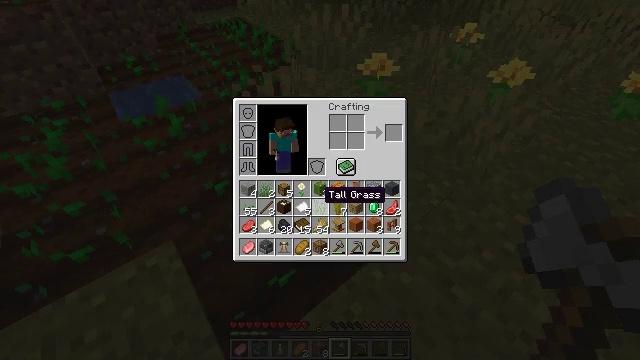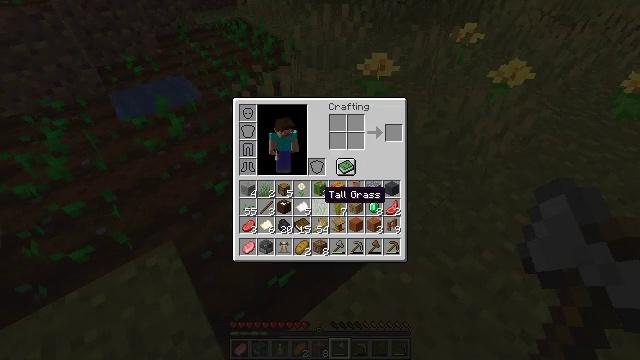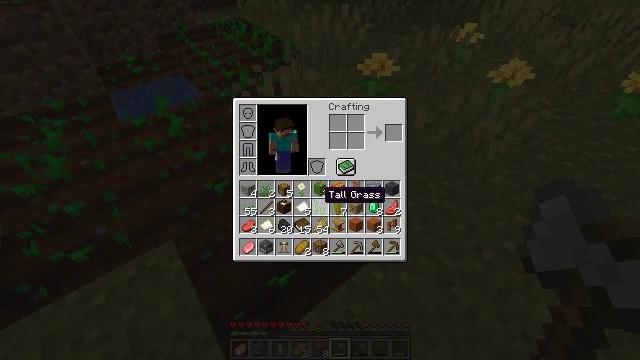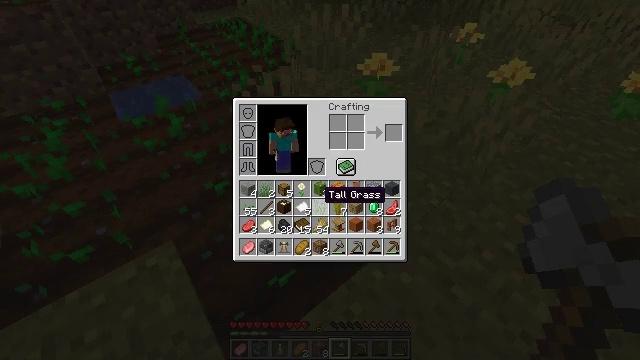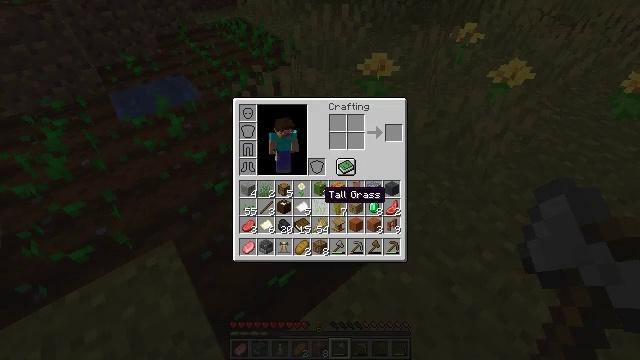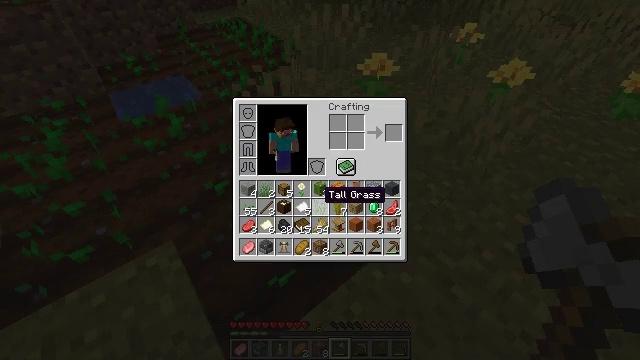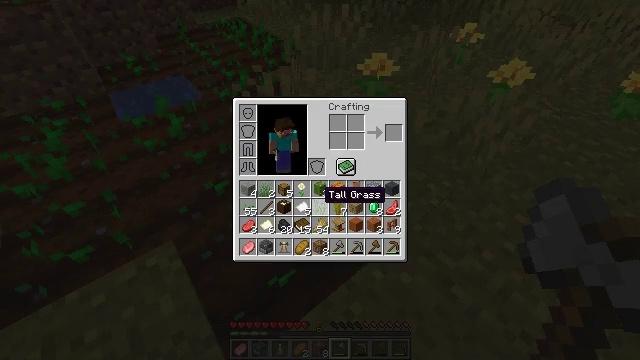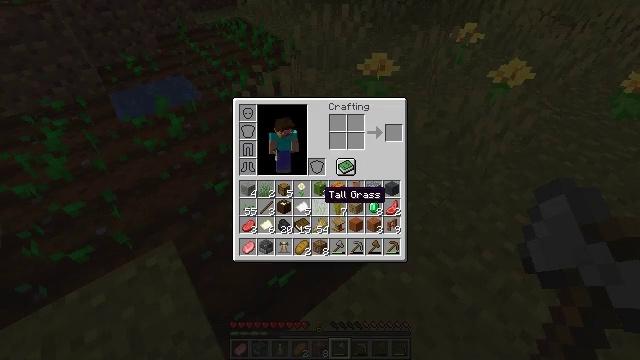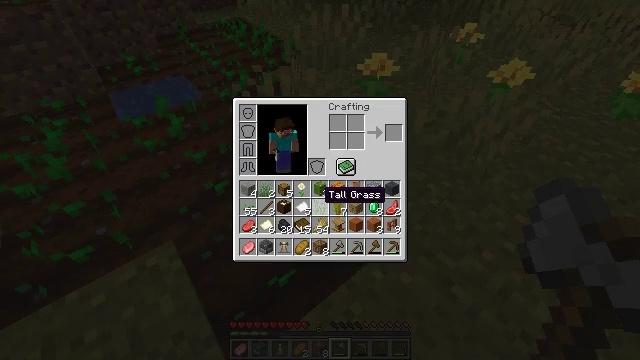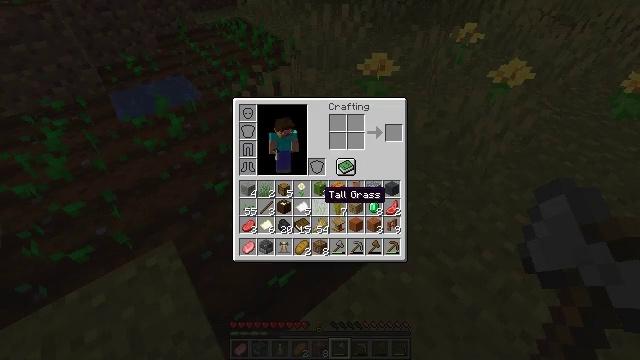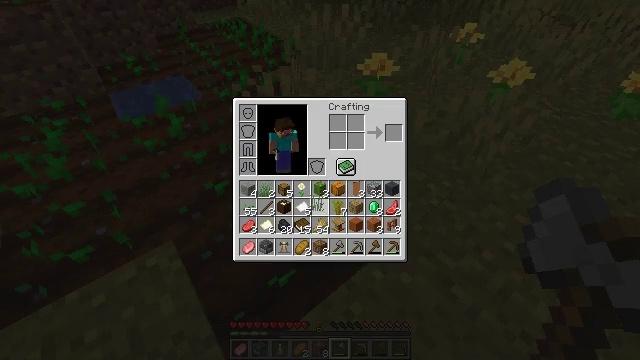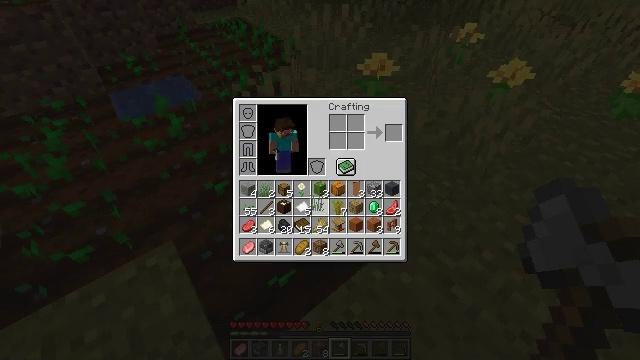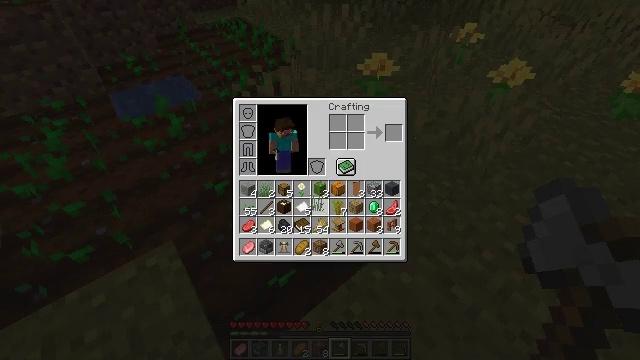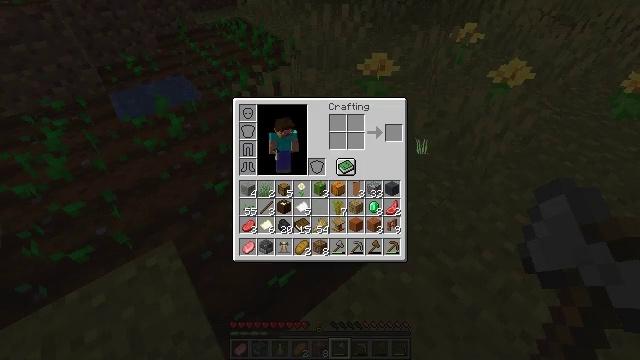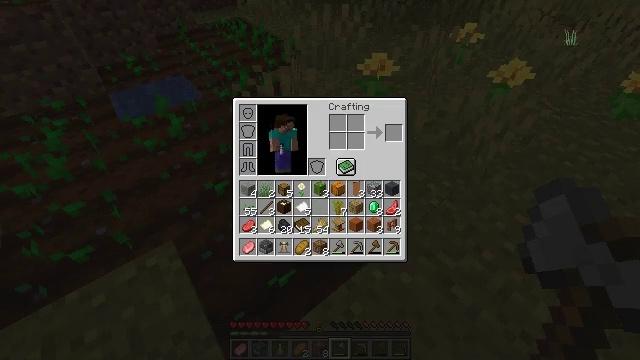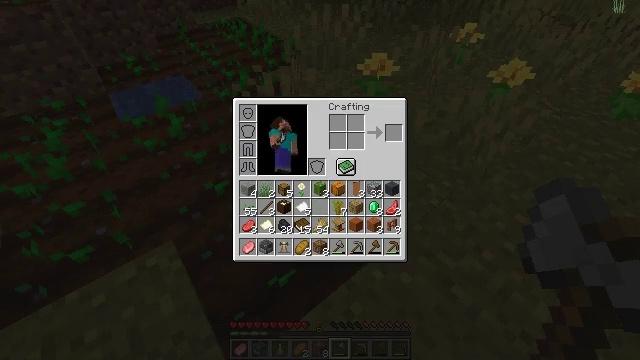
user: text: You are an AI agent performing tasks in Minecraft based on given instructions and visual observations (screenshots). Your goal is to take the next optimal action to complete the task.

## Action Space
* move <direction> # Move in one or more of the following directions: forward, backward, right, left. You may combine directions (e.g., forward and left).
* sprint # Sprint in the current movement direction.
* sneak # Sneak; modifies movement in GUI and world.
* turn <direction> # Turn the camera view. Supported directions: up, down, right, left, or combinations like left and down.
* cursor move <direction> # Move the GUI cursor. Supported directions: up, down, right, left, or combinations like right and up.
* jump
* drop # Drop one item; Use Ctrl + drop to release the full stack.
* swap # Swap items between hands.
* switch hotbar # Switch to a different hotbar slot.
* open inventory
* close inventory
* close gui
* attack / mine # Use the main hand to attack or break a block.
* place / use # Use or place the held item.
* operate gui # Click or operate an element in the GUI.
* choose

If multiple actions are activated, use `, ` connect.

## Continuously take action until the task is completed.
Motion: motion action
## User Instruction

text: Remove tall grass from the inventory.
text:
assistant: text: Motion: no_op
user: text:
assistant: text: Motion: no_op
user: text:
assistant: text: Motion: no_op
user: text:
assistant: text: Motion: no_op
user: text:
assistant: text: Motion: no_op
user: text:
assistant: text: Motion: no_op
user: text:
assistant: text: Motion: no_op
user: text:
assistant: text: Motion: no_op
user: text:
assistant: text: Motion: no_op
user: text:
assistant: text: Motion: operate gui
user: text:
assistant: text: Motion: operate gui
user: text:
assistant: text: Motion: operate gui
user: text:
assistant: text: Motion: cursor move right and up
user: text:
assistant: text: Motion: cursor move right and up
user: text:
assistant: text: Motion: cursor move right and up
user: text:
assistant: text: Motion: no_op
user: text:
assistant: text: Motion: operate gui
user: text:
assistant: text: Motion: operate gui
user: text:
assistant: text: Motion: no_op
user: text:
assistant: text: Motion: no_op
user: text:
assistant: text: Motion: cursor move left and down
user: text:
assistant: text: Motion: cursor move left and down
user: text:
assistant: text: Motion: cursor move left and down
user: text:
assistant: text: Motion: no_op